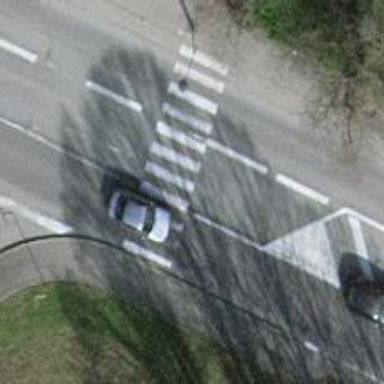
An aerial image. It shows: Uncontrolled zebra crossing on the road.